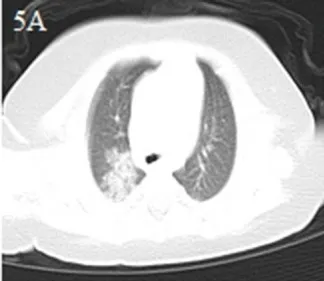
Chest CT images for case 5 showing bilateral scattered spots of shadows and consolidation in the upper right lobe on day 3 after symptom onset (A,B).
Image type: radiology (ct)